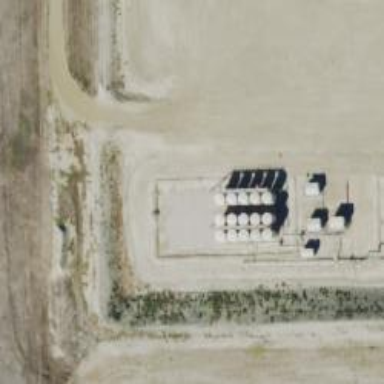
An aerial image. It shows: Storage tank that is man-made.